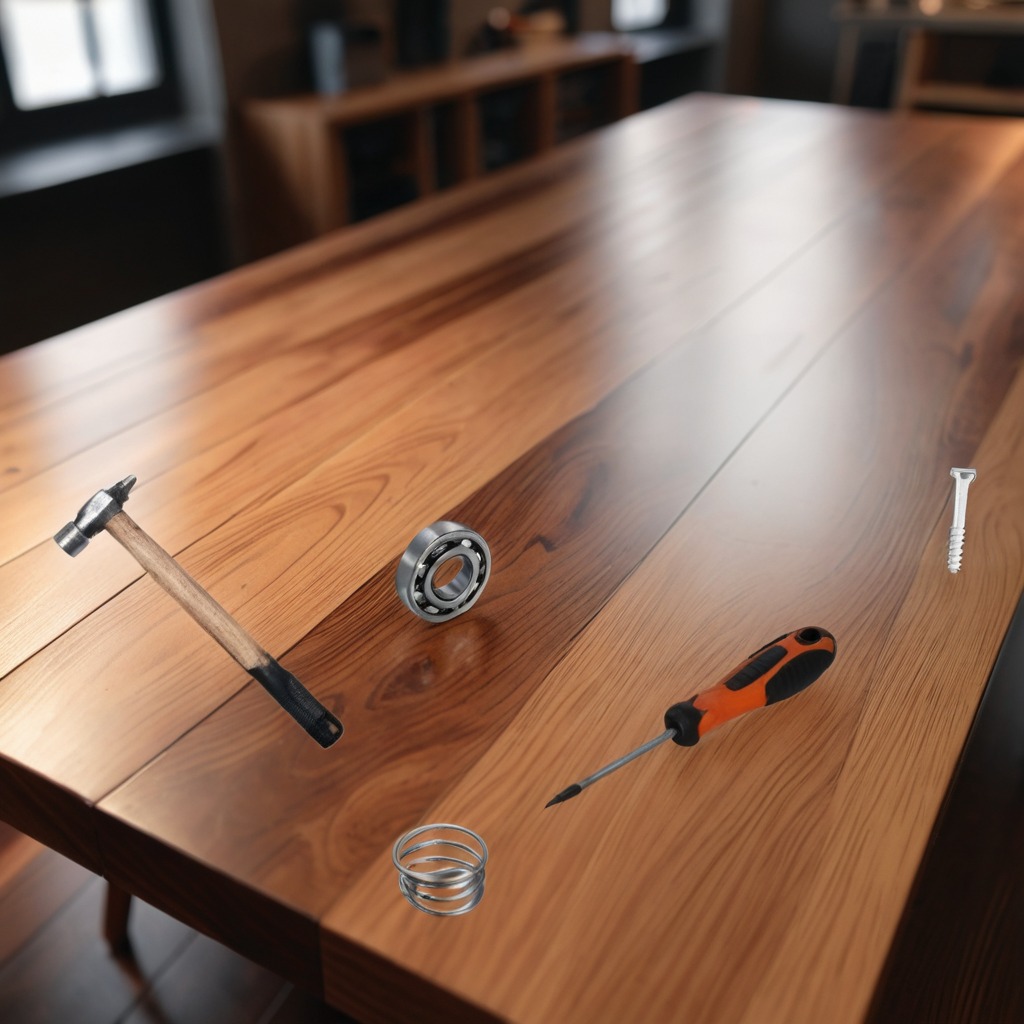
A metal ball bearing, a hammer, a metal machine screw, a coiled metal spring, and a screwdriver are lying on the wooden table.